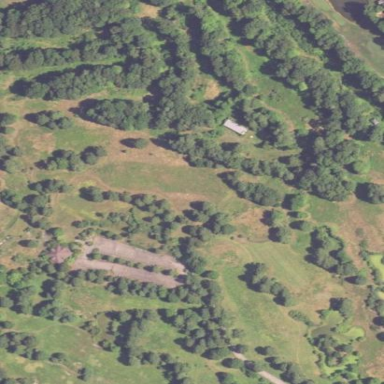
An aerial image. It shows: Golf course surrounded by greenery.